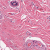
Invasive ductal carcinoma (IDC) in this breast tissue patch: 0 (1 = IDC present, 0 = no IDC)